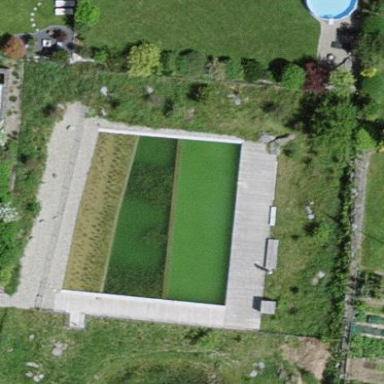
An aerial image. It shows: Pond with natural water.